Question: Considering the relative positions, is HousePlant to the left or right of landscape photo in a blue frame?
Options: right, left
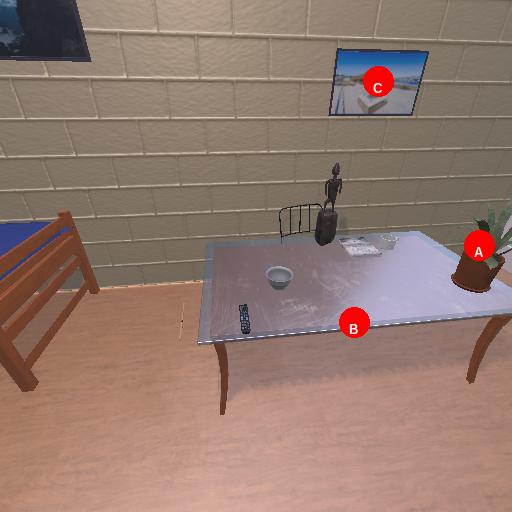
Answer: right